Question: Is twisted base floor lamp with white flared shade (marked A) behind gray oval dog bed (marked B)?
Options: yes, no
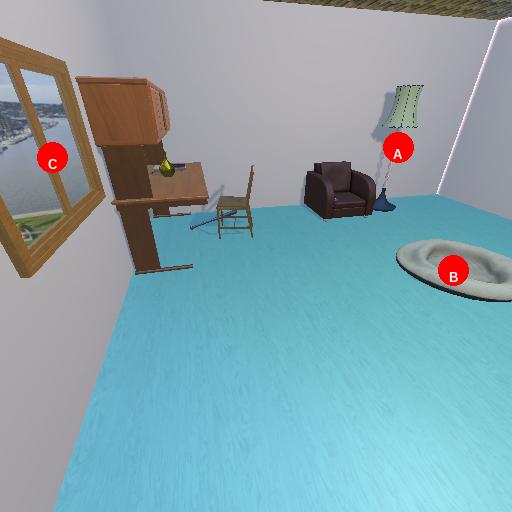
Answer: yes